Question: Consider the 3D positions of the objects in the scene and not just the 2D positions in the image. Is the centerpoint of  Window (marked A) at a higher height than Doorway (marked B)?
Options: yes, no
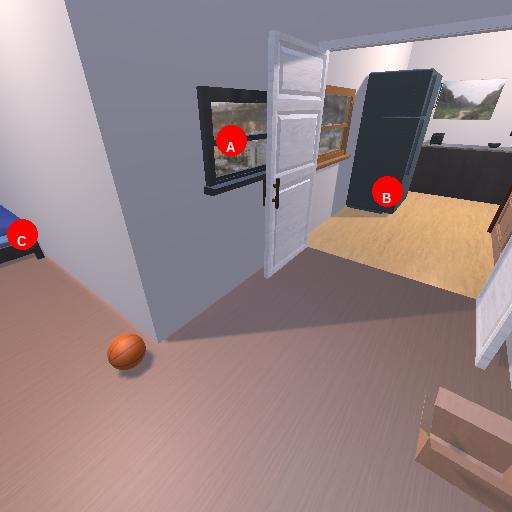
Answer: yes